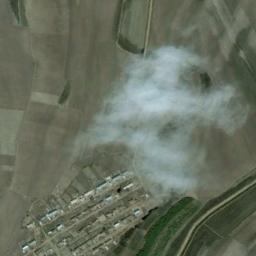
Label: cloud